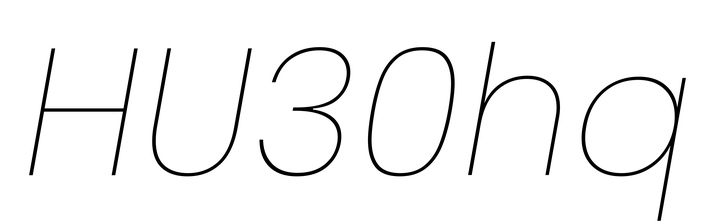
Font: Poppins-ThinItalic